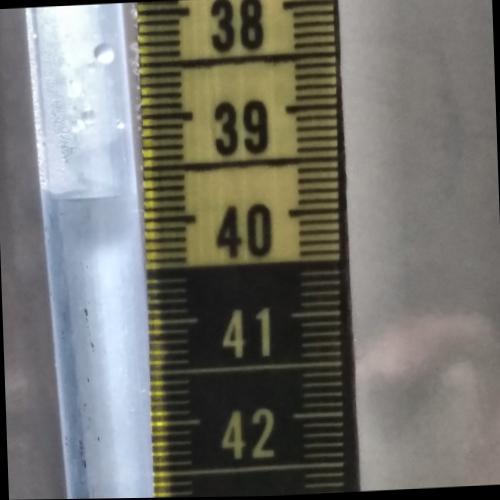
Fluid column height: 39.7 cm